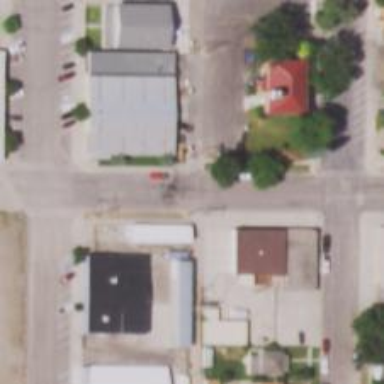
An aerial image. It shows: Alley classified as service road.